Question: I have cells that expand by changing their height
I want to open more information like small view of every cell selection , expanding table view cell.
We selected the cell have to expand and close again while we clicked again.
I am using below code , it is working fine but how to show hidden view on particular cell position.
'''
- (UITableViewCell *)tableView:(UITableView *)tableView cellForRowAtIndexPath:(NSIndexPath *)indexPath
{
// UILabel *label = nil;
static NSString *CellIdentifier = @"Cell";
UITableViewCell *cell = [tableView dequeueReusableCellWithIdentifier:CellIdentifier];
if (cell == nil)
{
// cell = [[UITableViewCell alloc]initWithStyle:UITableViewCellStyleDefault reuseIdentifier:CellIdentifier];
cell = [[UITableViewCell alloc] initWithStyle:UITableViewCellStyleSubtitle
reuseIdentifier:CellIdentifier] ;
}
StudentClass *student = (StudentClass *) [arrayitems objectAtIndex:indexPath.row];
//If this is the selected index then calculate the height of the cell based on the amount of text we have
if(selectedIndex == indexPath.row)
{
UILabel *cellLabeltotaldays12=[[UILabel alloc]initWithFrame:CGRectMake(520, 80, 100, 12)];
cellLabeltotaldays12.font =[ UIFont systemFontOfSize:14];
cellLabeltotaldays12.text=student.totaldays;
[cell addSubview:cellLabeltotaldays12];
}
else {
//Otherwise just return the minimum height for the label.
}
return cell;
}
-(void)tableView:(UITableView *)tableView didSelectRowAtIndexPath:(NSIndexPath *)indexPath
{
//The user is selecting the cell which is currently expanded
//we want to minimize it back
if(selectedIndex == indexPath.row)
{
selectedIndex = -1;
[tableView reloadRowsAtIndexPaths:[NSArray arrayWithObject:indexPath] withRowAnimation:UITableViewRowAnimationFade];
return;
}
//First we check if a cell is already expanded.
//If it is we want to minimize make sure it is reloaded to minimize it back
if(selectedIndex >= 0)
{
NSIndexPath *previousPath = [NSIndexPath indexPathForRow:selectedIndex inSection:0];
selectedIndex = indexPath.row;
[tableView reloadRowsAtIndexPaths:[NSArray arrayWithObject:previousPath] withRowAnimation:UITableViewRowAnimationFade];
}
//Finally set the selected index to the new selection and reload it to expand
selectedIndex = indexPath.row;
[tableView reloadRowsAtIndexPaths:[NSArray arrayWithObject:indexPath] withRowAnimation:UITableViewRowAnimationFade];
}
'''
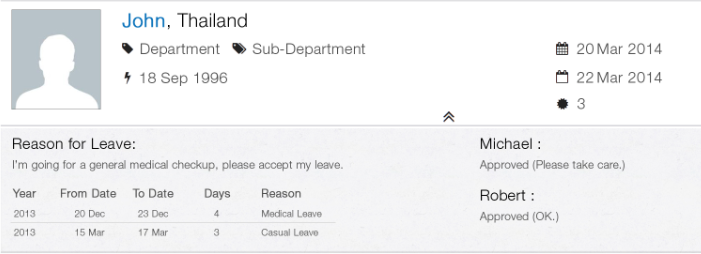
Answer: You need to change the height in heightForRow method as per your requirement .